Interaction volume radius: 5 \u00c5
Interaction volume height: 10 \u00c5
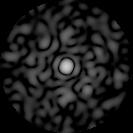
Disorder parameter: 0.8463